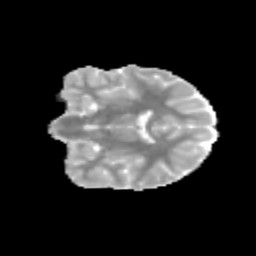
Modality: MD
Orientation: coronal
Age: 12
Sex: female
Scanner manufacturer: siemens
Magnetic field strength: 3 T
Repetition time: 3.8 s
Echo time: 0.07 s